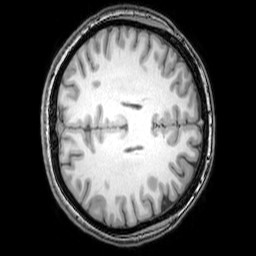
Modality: T1w
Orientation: axial
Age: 22
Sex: female
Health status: healthy
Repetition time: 0.081 s
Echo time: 0.037 s